Field crop: maize
Growth stage: 2
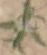
Species: atriplex